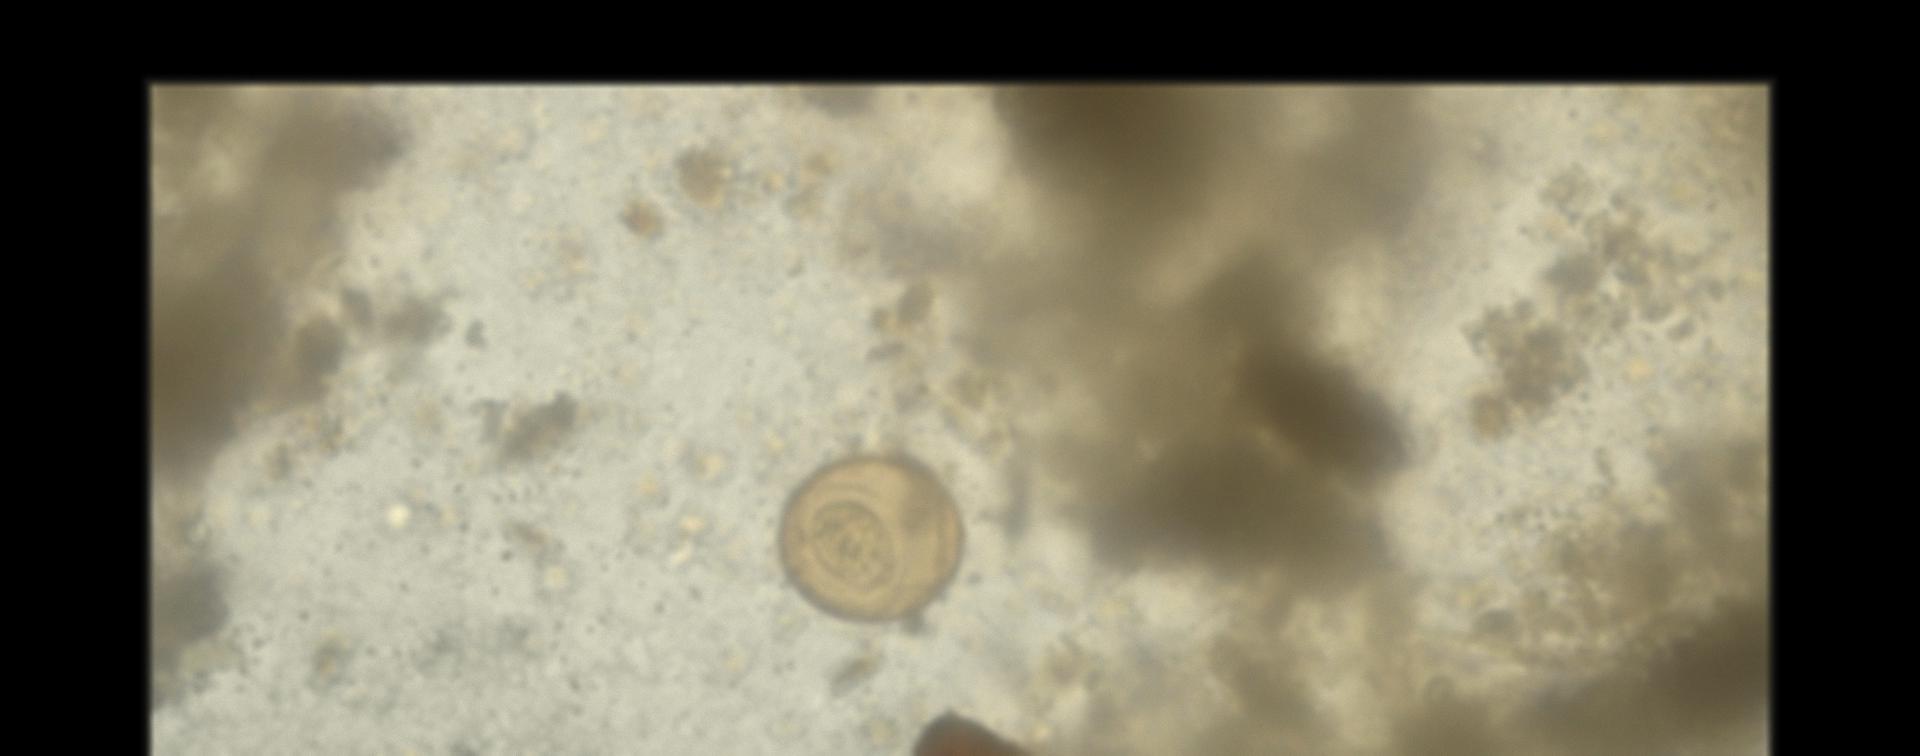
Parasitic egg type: Hymenolepis diminuta